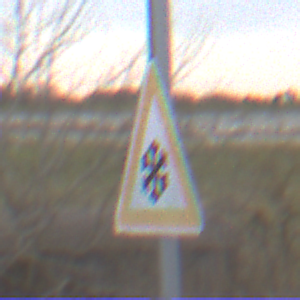
Verkehrszeichen: SchneeOderEisglaette
Umgebung: Outdoor, Suburban
Tageszeit: MorningAfternoon
Wetter: Overcast
Licht: Natural
Jahreszeit: NotSpecified
Kontrast: LowContrast